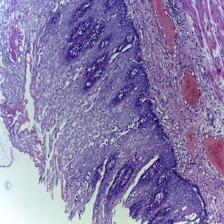
Diagnosis: Normal